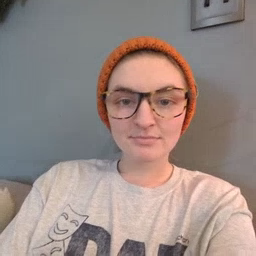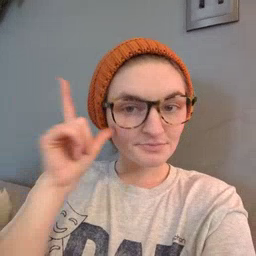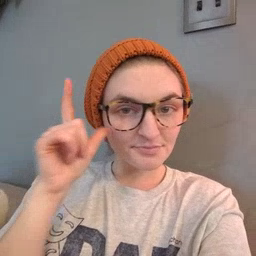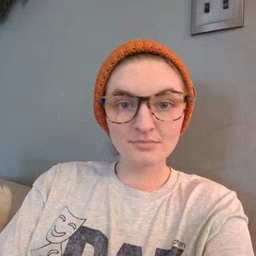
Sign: listen